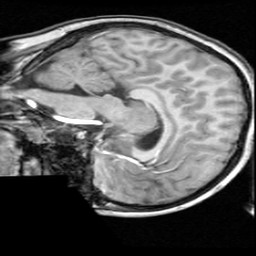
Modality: T1w
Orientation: sagittal
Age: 9
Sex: female
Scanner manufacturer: ge
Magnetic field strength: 1.5 T
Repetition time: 0.03333 s
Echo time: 0.008 s